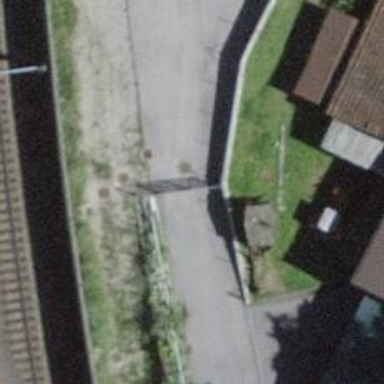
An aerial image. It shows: Gate.